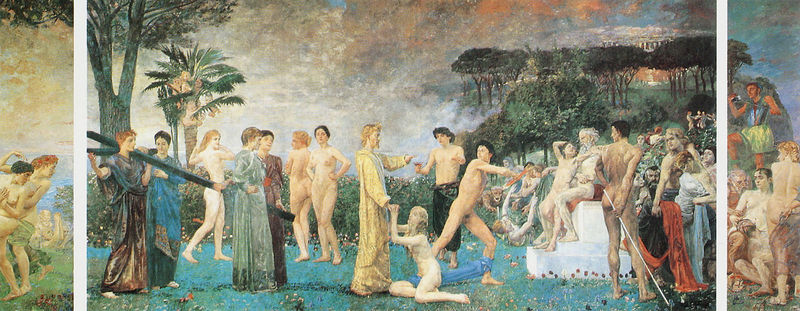
Titel: Christus im Olymp
Künstler: Max Klinger
Institution: Leipzig, Museum der bildenden Künste
Schlagwörter: baum, berg, blau, himmel, meer, nackt, wasser, akte, bäume, frauen, blumen, kleider, männer, wiese, tanz, sockel, hügel, gewand, gold, rahmung, sonnenuntergang, thron, jugendstil, palme, klinger, paradies, kreuz, trohn, allegorie, kranz, flehen, palmen, tempel, rotes tuch, femme, anbetung, christ, peinture, bitten, nue, jena, triptichon, tableau, bildfelder, dieu, jesus, croix, jerusalem, seigneur, bethlehem